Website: macys
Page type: billing-address
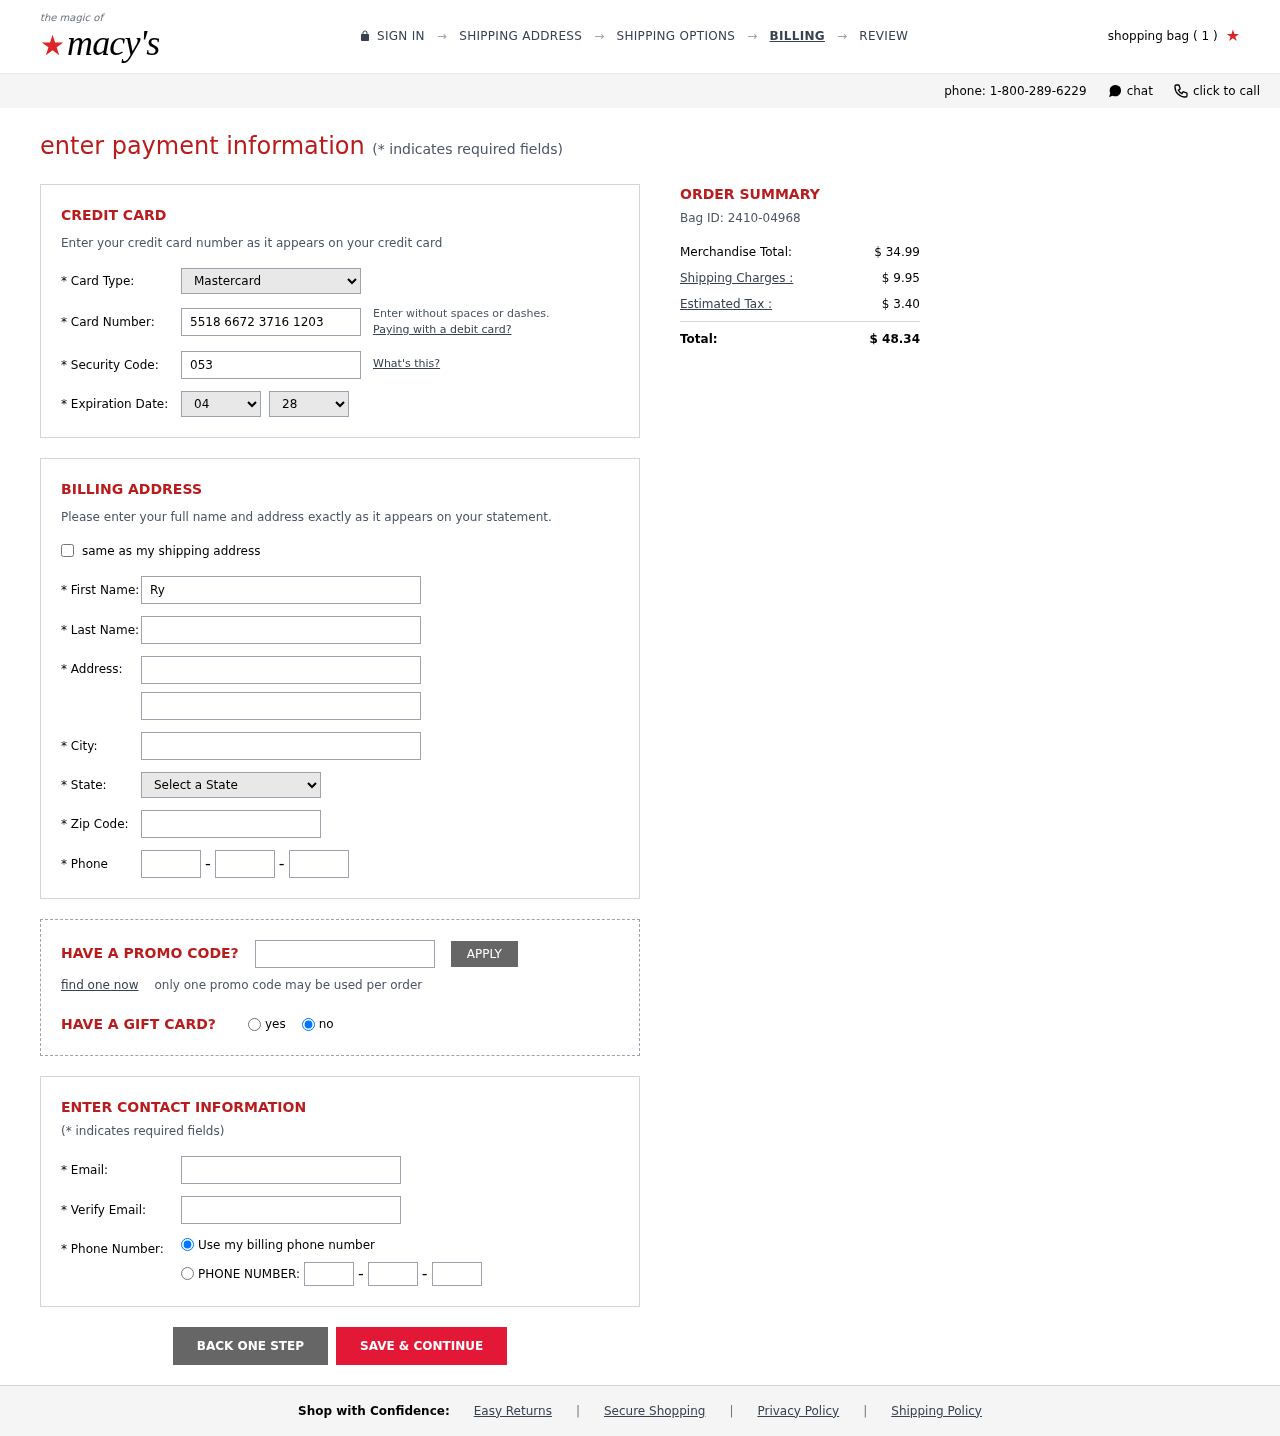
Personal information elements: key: PII_CARD_CVV
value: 053
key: PII_CARD_EXPIRY_MONTH
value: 04
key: PII_CARD_EXPIRY_YEAR
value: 28
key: PII_CARD_NUMBER
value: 5518 6672 3716 1203
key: PII_CARD_TYPE
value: Mastercard
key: PII_CITY
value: Jillianchester
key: PII_EMAIL
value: ryan.moreno@hotmail.com
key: PII_FIRSTNAME
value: Ryan
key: PII_LASTNAME
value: Moreno
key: PII_PHONE_AREA
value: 697
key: PII_PHONE_PREFIX
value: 437
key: PII_PHONE_SUFFIX
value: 0453
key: PII_POSTCODE
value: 22418
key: PII_STATE_ABBR
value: PR
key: PII_STREET
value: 9548 Fowler Junctions
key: PII_STREET2
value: Suite 114
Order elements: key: ORDER_NUM_ITEMS
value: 1
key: ORDER_ID
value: Bag ID: 2410-04968
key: ORDER_SUBTOTAL
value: $ 34.99
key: ORDER_SHIPPING_COST
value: $ 9.95
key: ORDER_TAX
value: $ 3.40
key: ORDER_TOTAL
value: $ 48.34